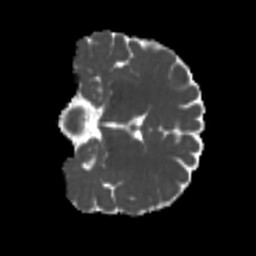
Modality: MD
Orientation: coronal
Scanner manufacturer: siemens
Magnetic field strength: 3 T
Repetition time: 4 s
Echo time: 0.0594 s